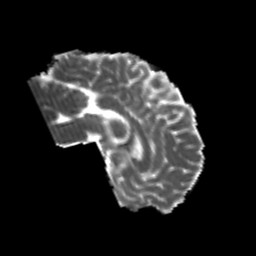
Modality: MD
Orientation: sagittal
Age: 24
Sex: male
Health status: healthy
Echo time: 0.074 s